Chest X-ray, AP view. Patient: 57 years old, sex F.
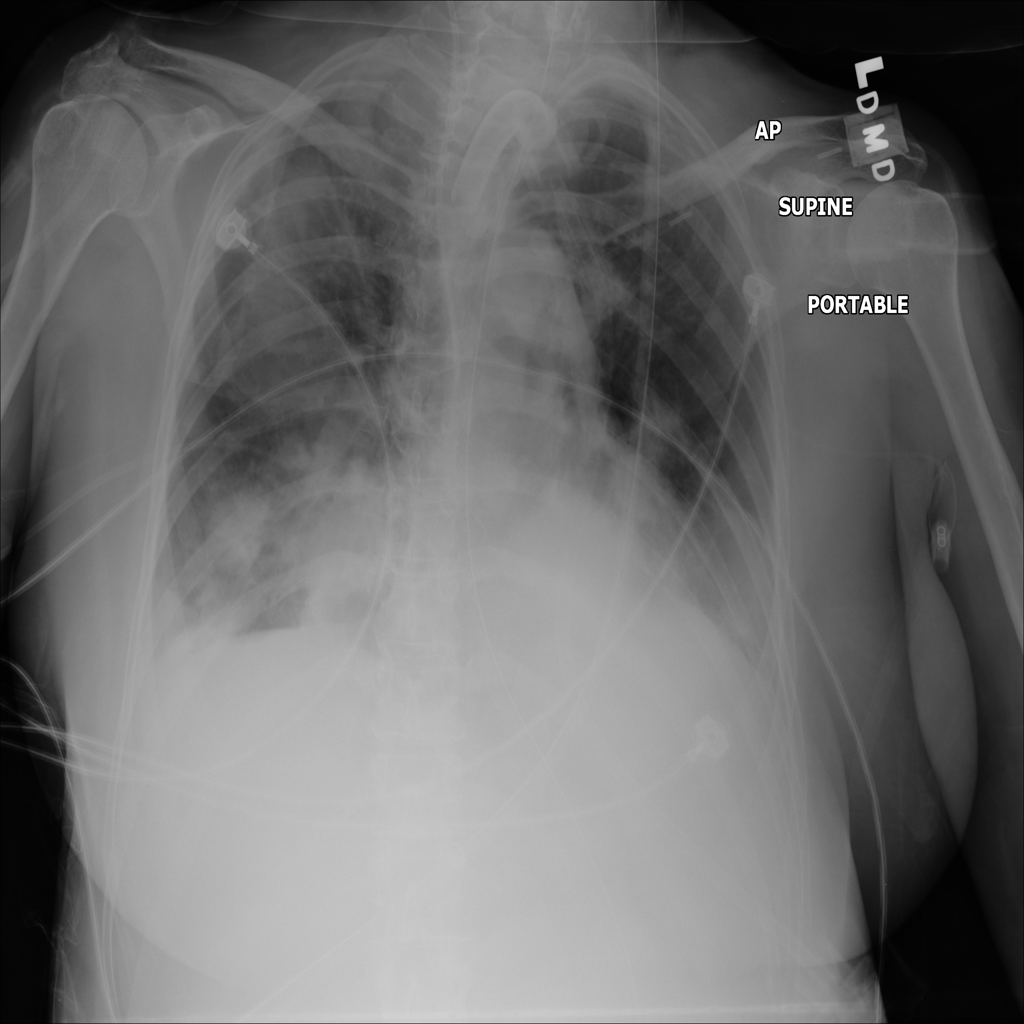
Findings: Infiltration